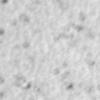
Label: no_change